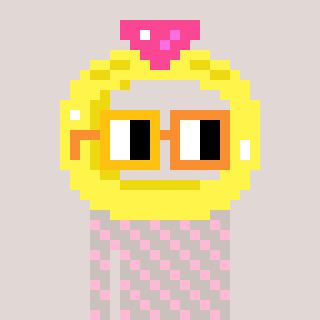
a pixel art character with square yellow and orange glasses, a ring-shaped head and a foggrey-colored body on a warm background